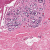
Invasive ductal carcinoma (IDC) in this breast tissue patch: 0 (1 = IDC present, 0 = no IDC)